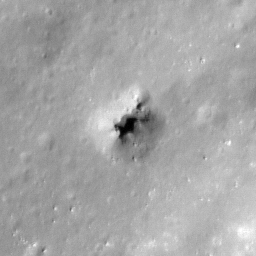
Pit: Stevinus 15
Host crater: Stevinus
Host type: impact_melt
Lunar coordinates: latitude -32.357, longitude 54.943